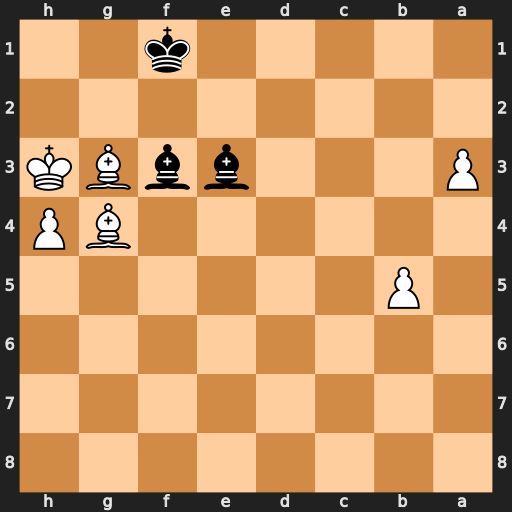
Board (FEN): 8/8/8/1P6/6BP/P3bbBK/8/5k2
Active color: b
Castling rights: -
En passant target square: -
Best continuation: Bg2+ Kh2 Bg1#